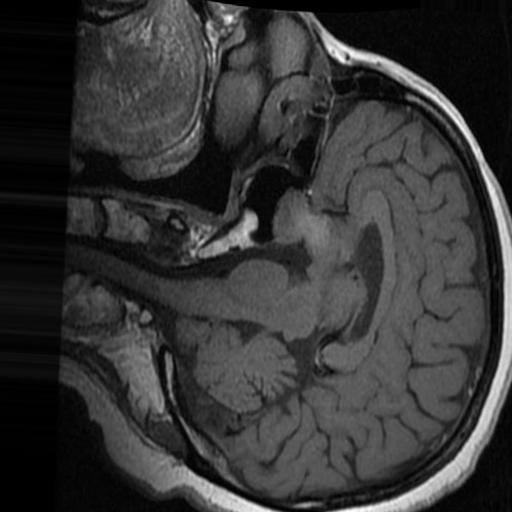
Label: brain_tumor